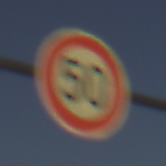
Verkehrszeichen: Geschwindigkeit50
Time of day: SunriseSunset
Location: Outdoor (RoadRail)
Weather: Clear
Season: NotSpecified
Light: Natural